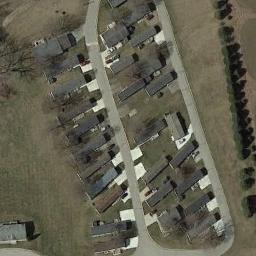
Label: residential